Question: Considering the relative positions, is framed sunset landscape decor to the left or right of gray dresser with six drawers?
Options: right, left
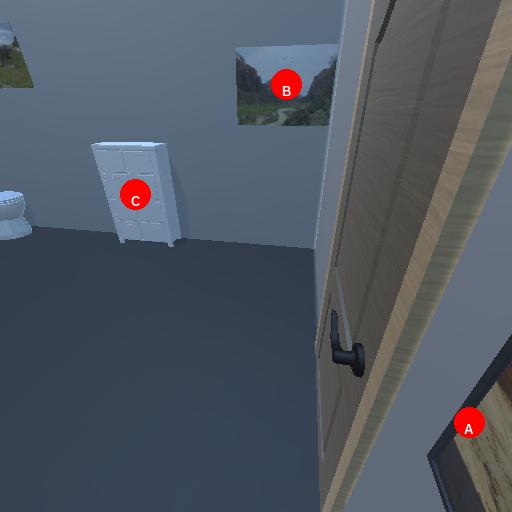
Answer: right